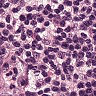
Metastatic tissue present: no